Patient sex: F
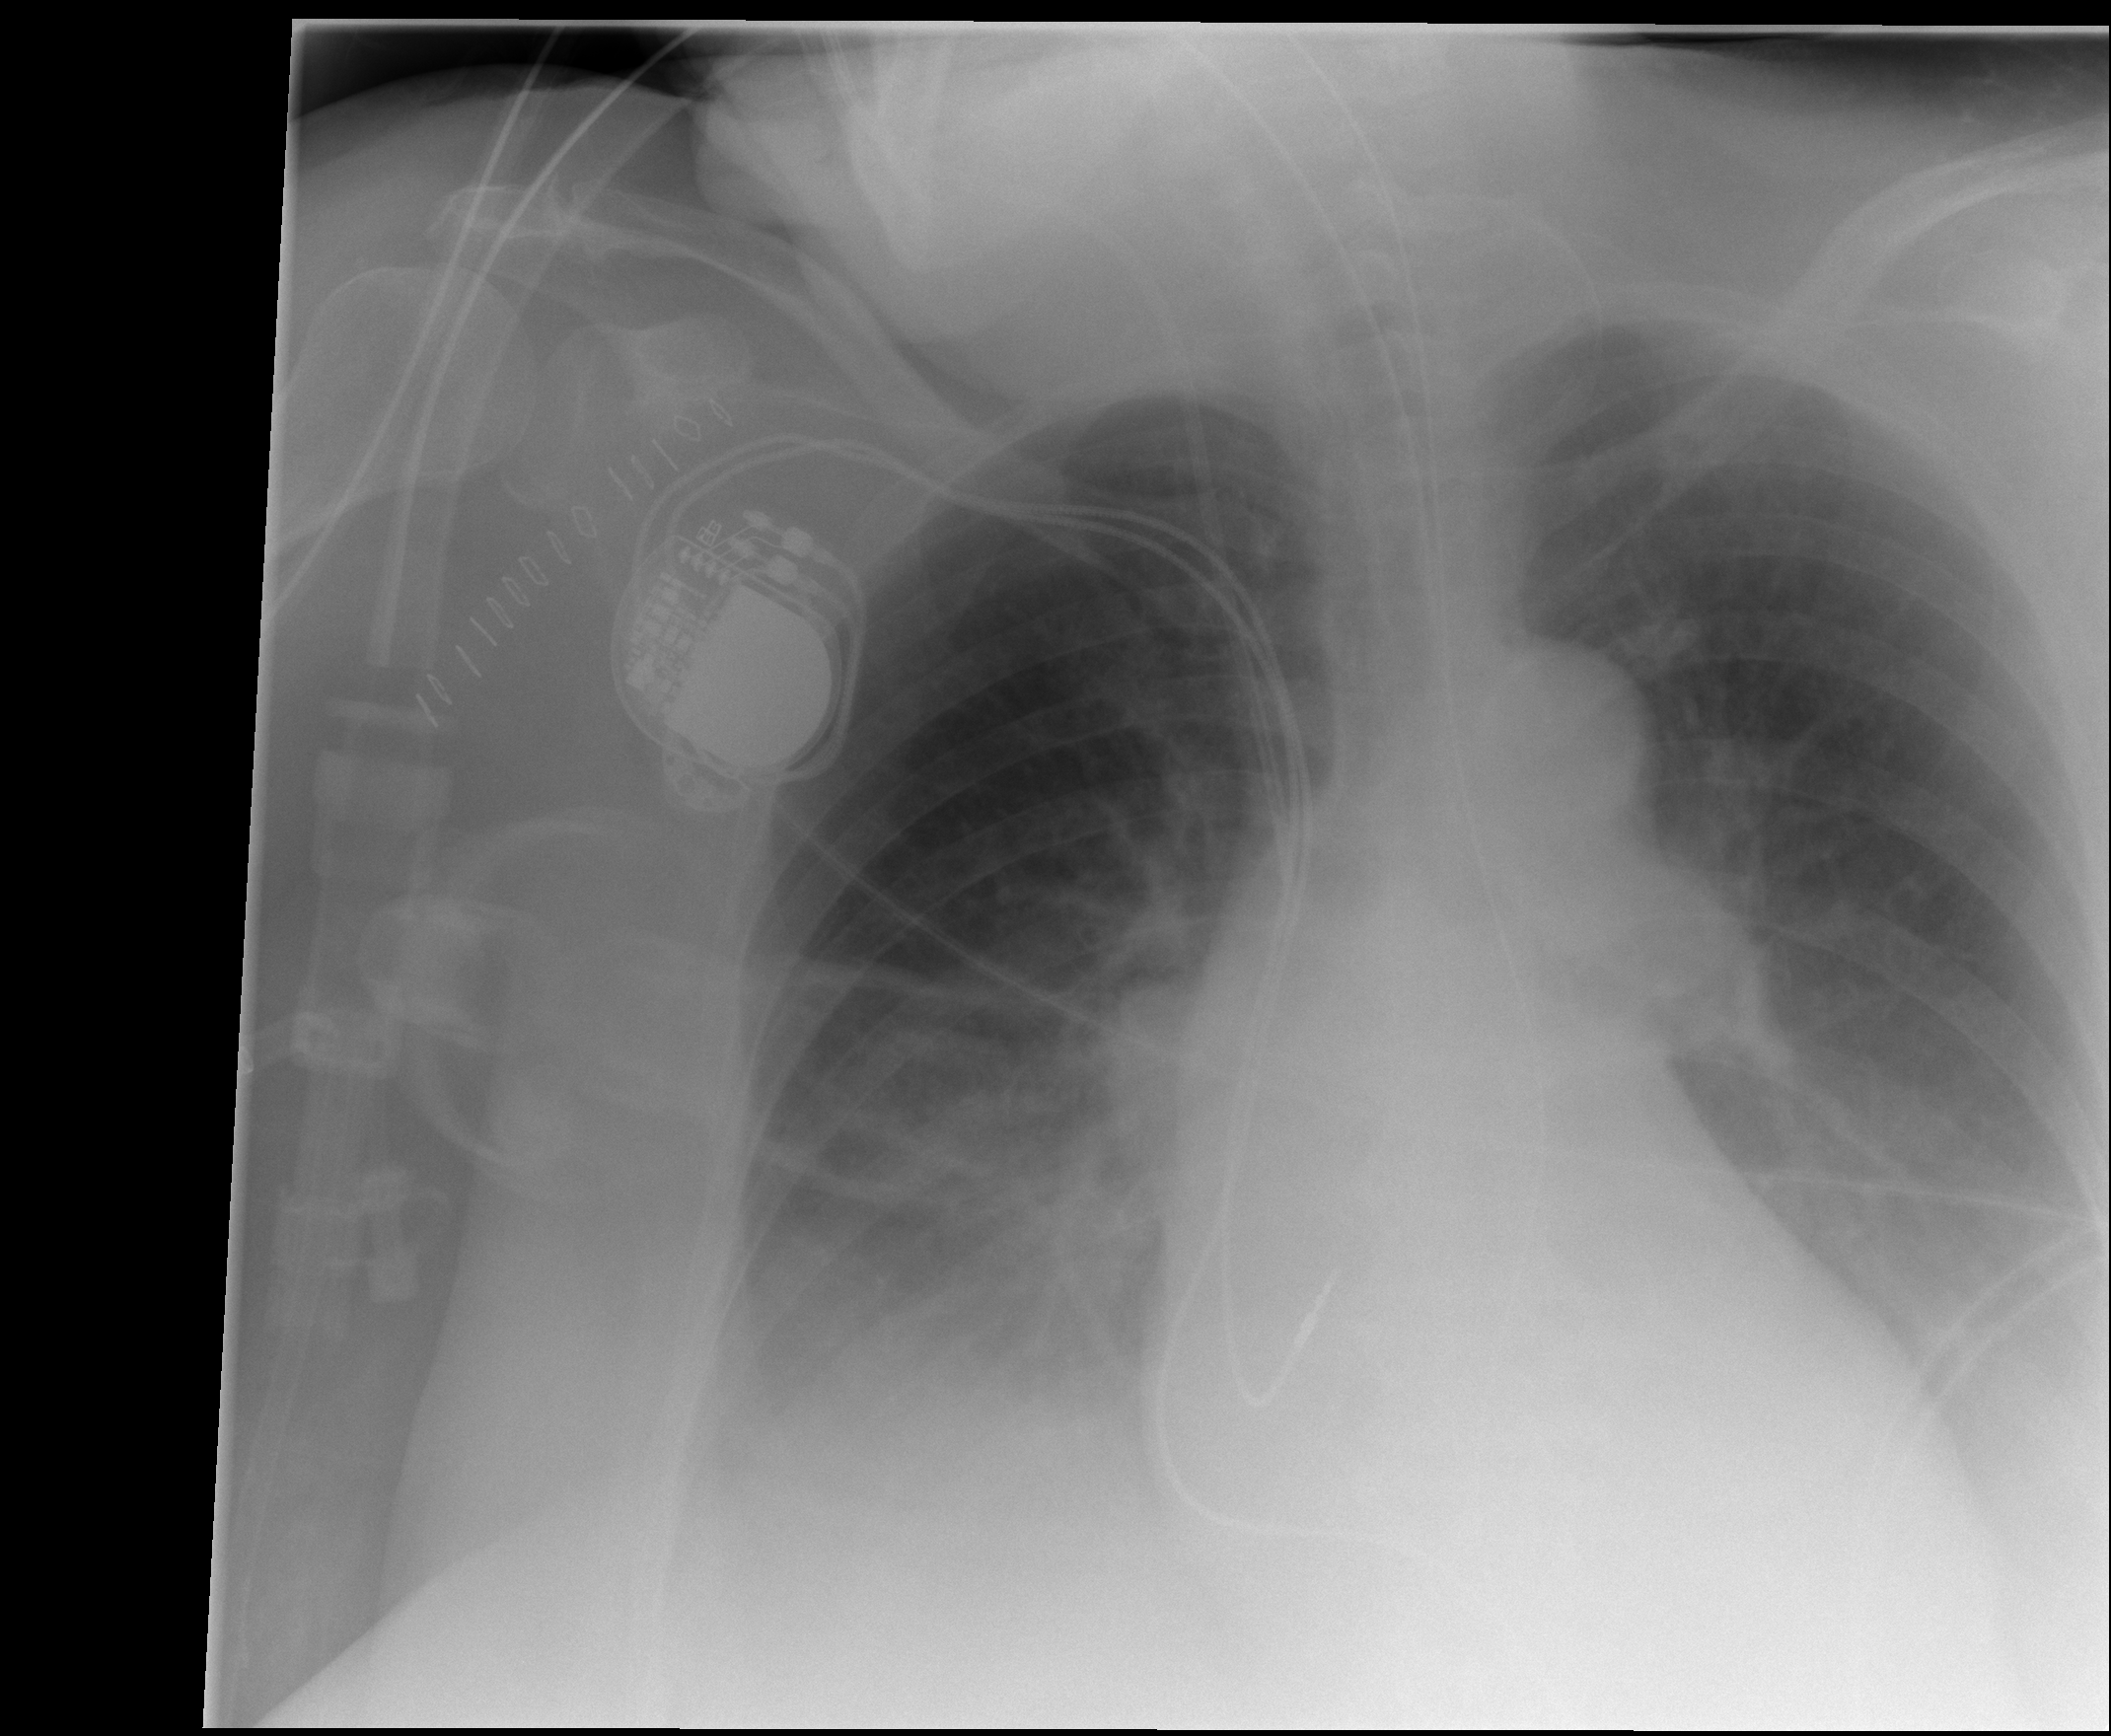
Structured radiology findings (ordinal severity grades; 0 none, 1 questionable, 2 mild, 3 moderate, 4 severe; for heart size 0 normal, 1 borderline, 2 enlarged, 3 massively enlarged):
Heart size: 1
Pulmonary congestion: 2
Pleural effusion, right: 2
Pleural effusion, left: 2
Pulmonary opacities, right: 0
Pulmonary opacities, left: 0
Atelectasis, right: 2
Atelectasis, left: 2